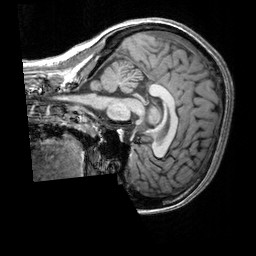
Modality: T1w
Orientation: sagittal
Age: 29
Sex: female
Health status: healthy
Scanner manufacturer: siemens
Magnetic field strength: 3 T
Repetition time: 2.3 s
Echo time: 0.00303 s